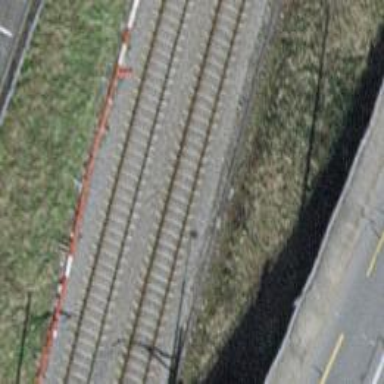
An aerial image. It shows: Railway switch.